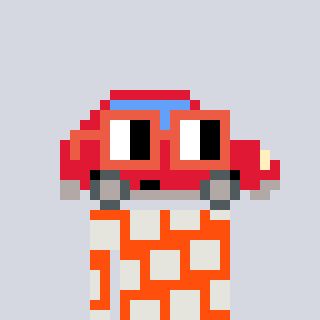
a pixel art character with square orange glasses, a car-shaped head and a orange-colored body on a cool background